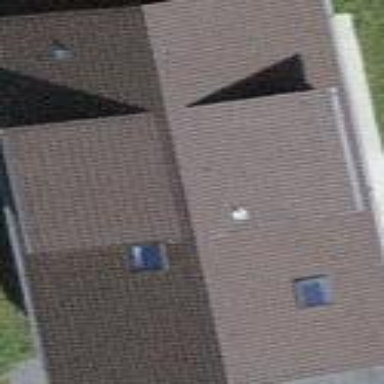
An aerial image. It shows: Simple house.